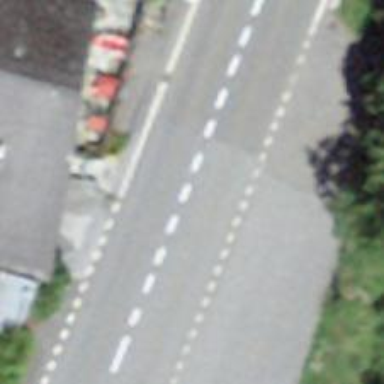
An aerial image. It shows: Unmarked road crossing.